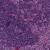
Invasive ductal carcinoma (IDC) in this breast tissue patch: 0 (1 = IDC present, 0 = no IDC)